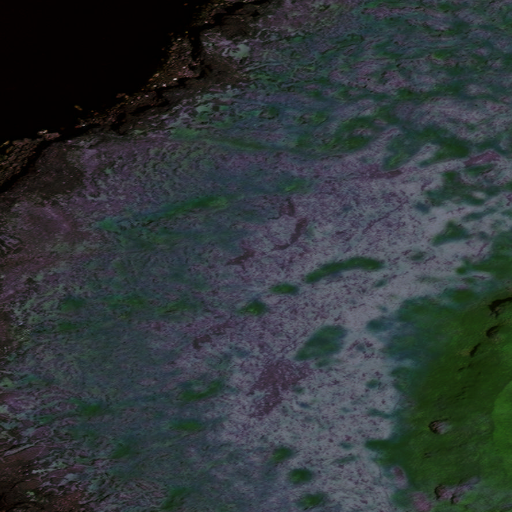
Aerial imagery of cape in Alaska named Sealion Point containing only unknown